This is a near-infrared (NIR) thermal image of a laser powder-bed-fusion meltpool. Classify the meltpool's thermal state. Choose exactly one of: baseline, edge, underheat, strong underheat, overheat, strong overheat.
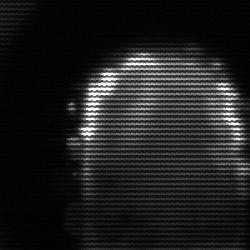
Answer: baseline